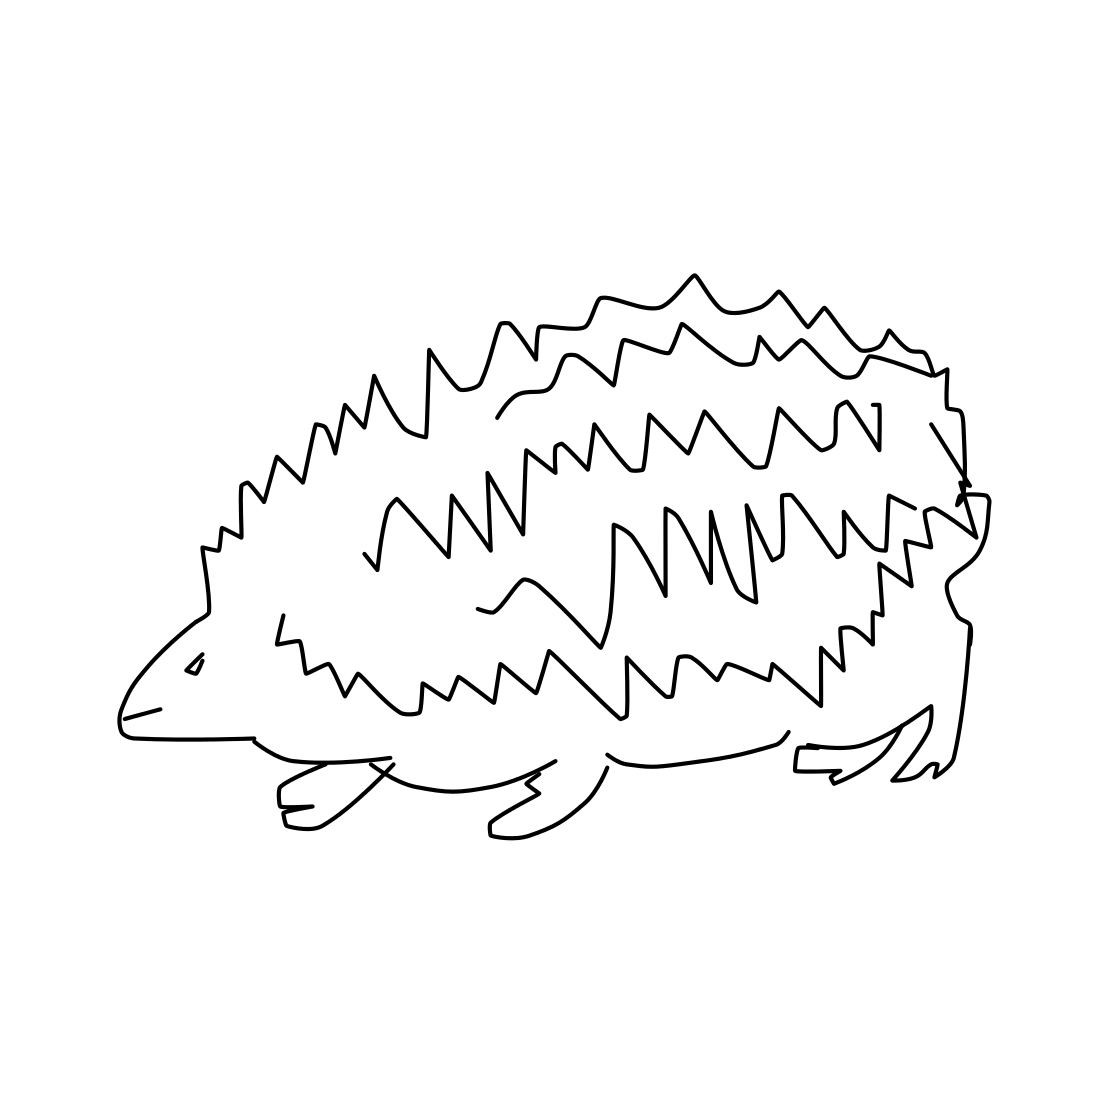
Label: hedgehog